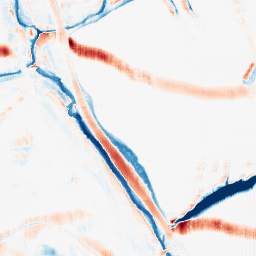
Category: morphological
Decomposition family: morphological_rect
Decomposition parameters: operation: average
width: 10
height: 20
Upsampling method: fft_zeropad
Upsampling parameters: scale: 8
Upsampling scale: 8